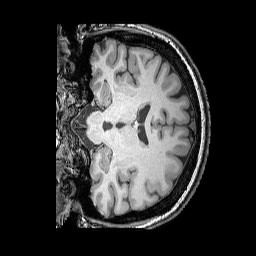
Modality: T1w
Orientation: coronal
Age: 29
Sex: female
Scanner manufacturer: siemens
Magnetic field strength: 3 T
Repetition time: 2.25 s
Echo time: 0.00411 s